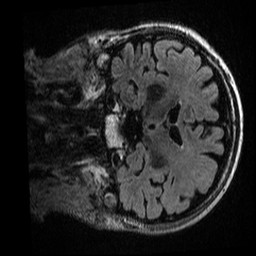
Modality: T2w
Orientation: coronal
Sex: male
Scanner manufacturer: ge
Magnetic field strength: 3 T
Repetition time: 6 s
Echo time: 0.127 s